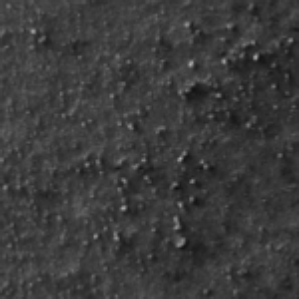
Label: frost